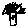
Label: tree